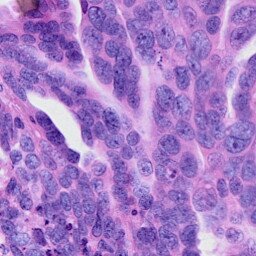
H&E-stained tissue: Ovarian